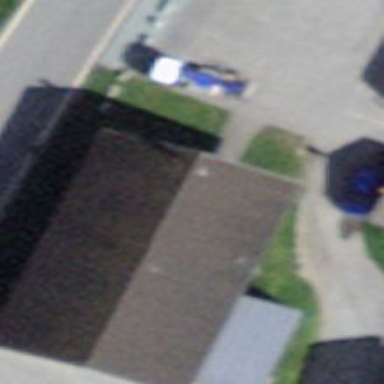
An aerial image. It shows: Fire station building.